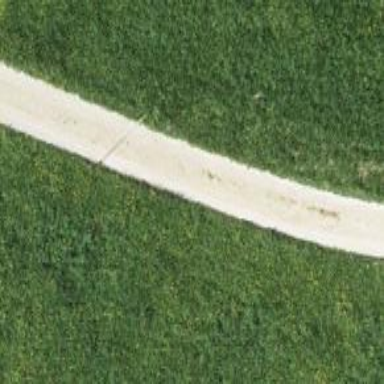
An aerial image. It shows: Unpaved track with grade2 track type.